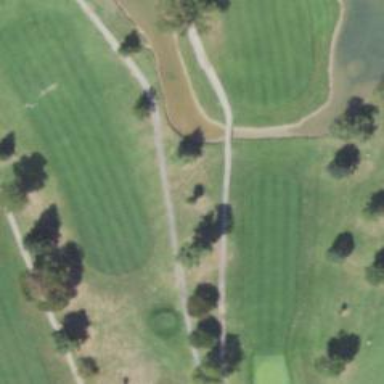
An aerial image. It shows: Grassy area designated as golf fairway.